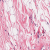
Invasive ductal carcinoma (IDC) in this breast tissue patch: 0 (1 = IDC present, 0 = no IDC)